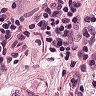
Metastatic tissue present: yes